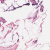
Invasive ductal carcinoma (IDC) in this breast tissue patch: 0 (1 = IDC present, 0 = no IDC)